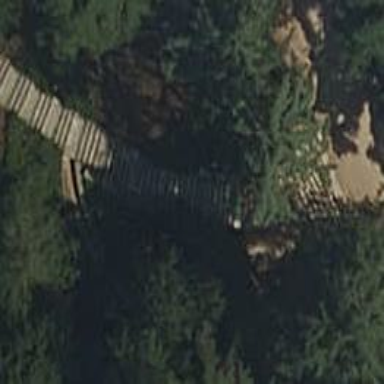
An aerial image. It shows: Steps with paving stones. Ramp is also available.